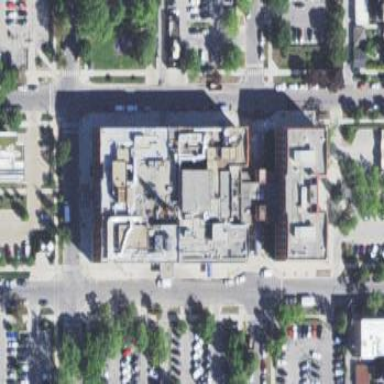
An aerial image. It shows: Hospital building.